Question: I have this susy settings:
'''
$susy: (
columns: 8,
gutters: 1/4,
global-box-sizing: border-box,
);
'''
Sometimes I need different gutters instead 1/4.
See image for example:

And the code:
'''
.wrap {
@include clearfix;
@include container (500px);
.box-1 {
@include span(4 of 8);
}
.box-2 {
@include span(4 of 8 last);
}
.box-3 {
@include span(4 of 8 wide no-gutter);
}
.box-4 {
@include span(4 of 8 last);
}
.box-5 {
@include span(3.95 of 8 wide no-gutter);
}
.box-6 {
@include span(4 of 8 last);
}
}
'''
I tried this without success:
'''
@include span(4 of 8 wide (gutter-override: 2px));
'''
I found a way to fix it but not if it is correct
'''
@include span(3.95 of 8 wide no-gutter);
'''
Thanks
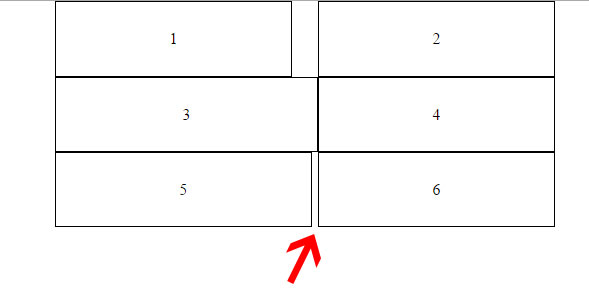
Answer: You can change the layout like this
'''
@include with-layout(12 1/8 fluid float after) {
.box-5 {
@include span(2 of 12);
}
.box-6 {
@include span(10 of 12 last);
}
}
'''
Where the is the gutter width.